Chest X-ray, AP view. Patient: 29 years old, sex M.
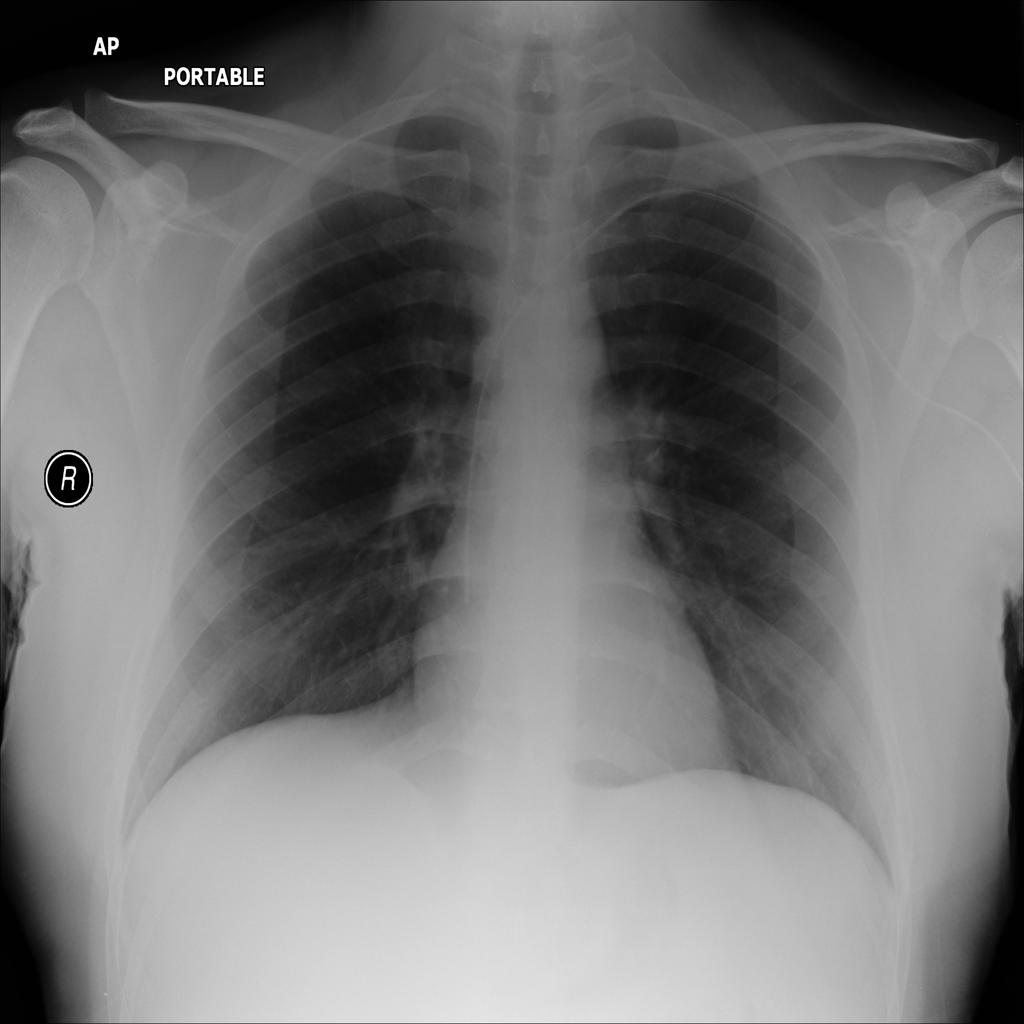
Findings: No Finding